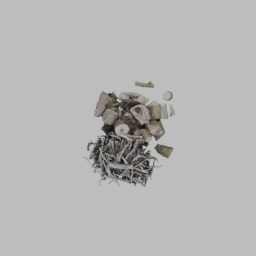
Label: nature